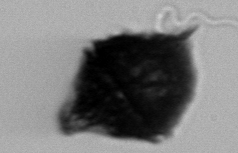
Label: Gonyaulax